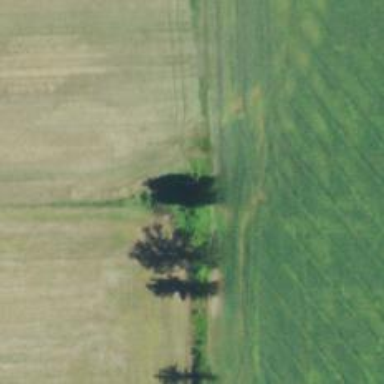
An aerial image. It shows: Row of trees in natural setting.